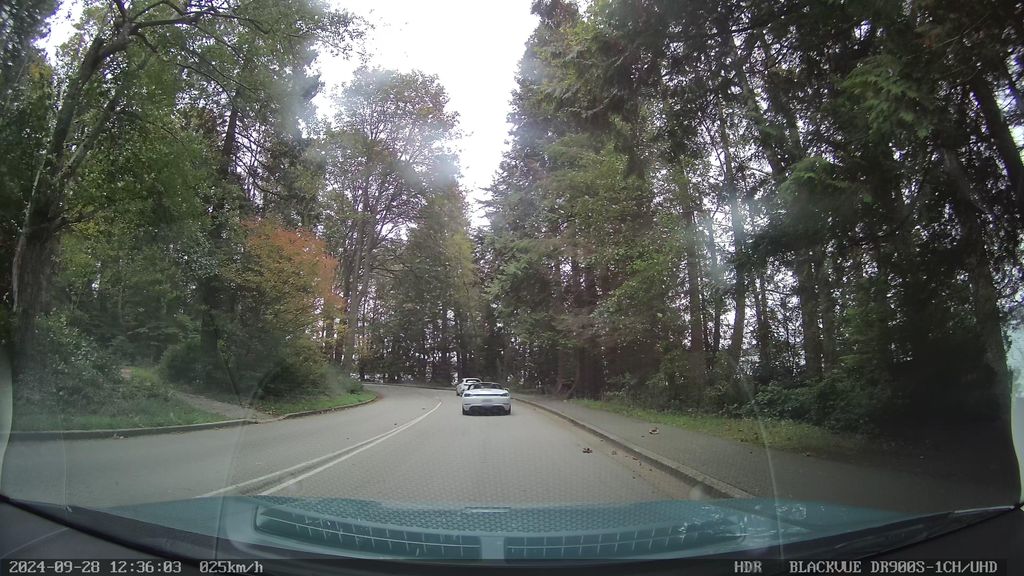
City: vancouver